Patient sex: F
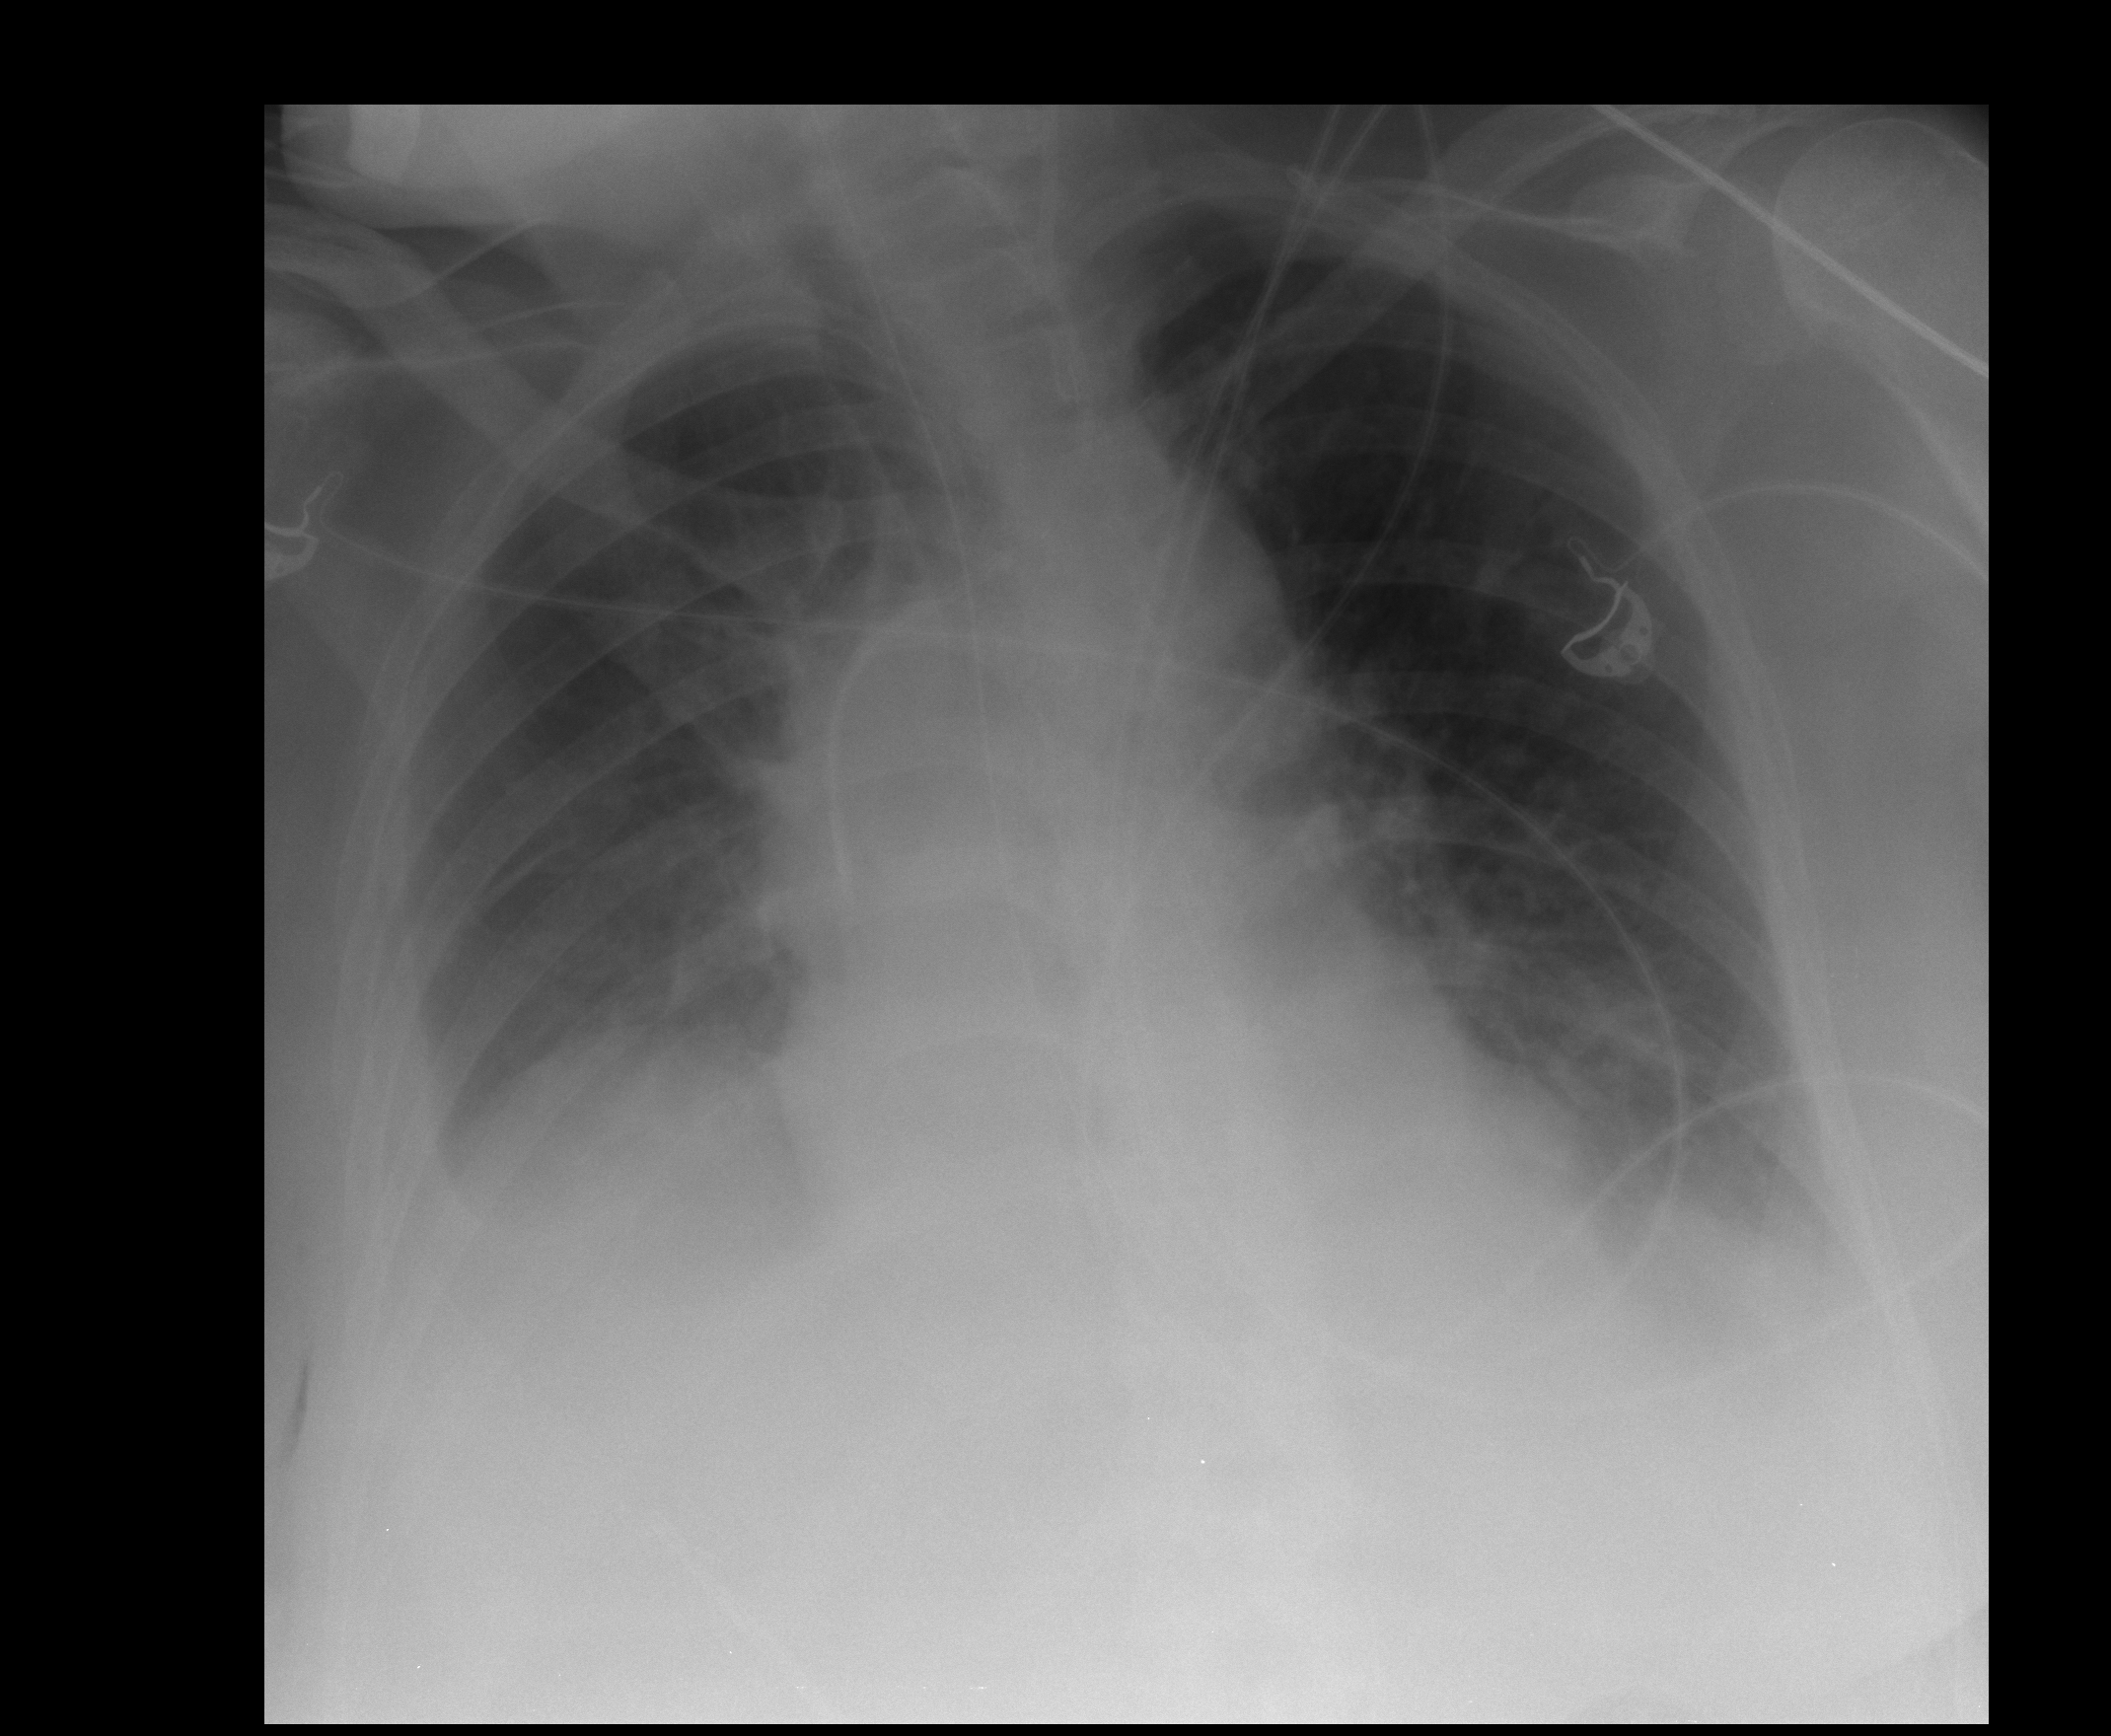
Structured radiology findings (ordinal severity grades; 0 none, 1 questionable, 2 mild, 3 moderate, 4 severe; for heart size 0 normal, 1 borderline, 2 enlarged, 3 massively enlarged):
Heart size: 1
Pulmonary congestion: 2
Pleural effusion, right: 2
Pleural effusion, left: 2
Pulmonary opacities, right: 0
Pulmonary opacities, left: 0
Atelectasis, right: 2
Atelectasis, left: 2